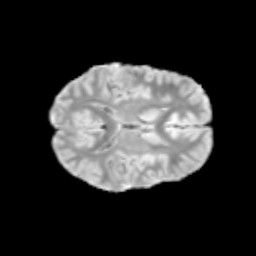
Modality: T2w
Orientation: axial
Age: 9
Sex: male
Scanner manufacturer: siemens
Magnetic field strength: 3 T
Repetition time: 3.8 s
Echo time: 0.07 s